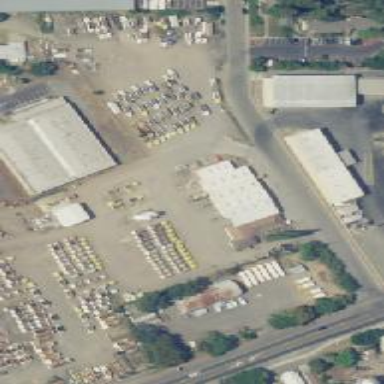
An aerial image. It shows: Industrial area.